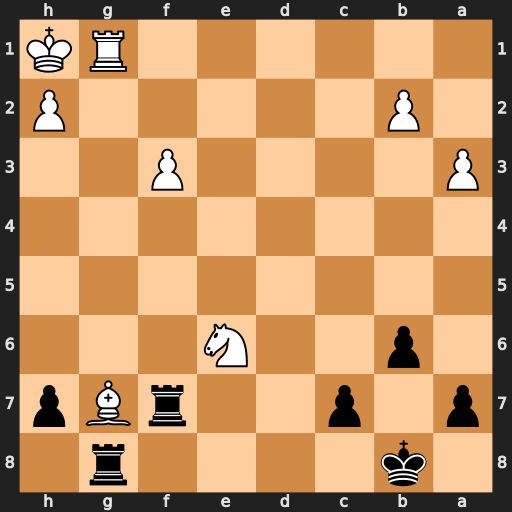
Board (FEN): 1k4r1/p1p2rBp/1p2N3/8/8/P4P2/1P5P/6RK
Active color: b
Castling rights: -
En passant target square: -
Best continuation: Re7 f4 Rxe6